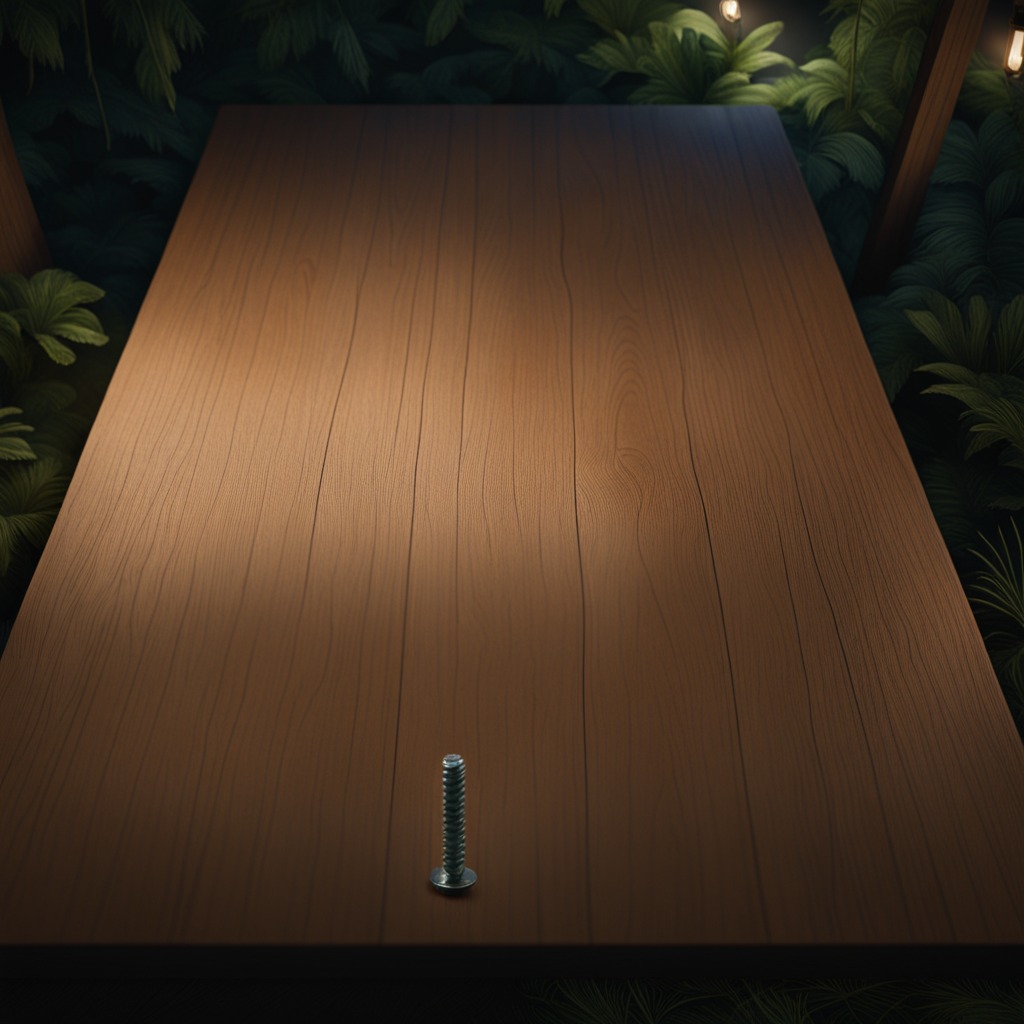
A metal screw is lying on the wooden table.